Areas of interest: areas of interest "China Science and Technology Museum"
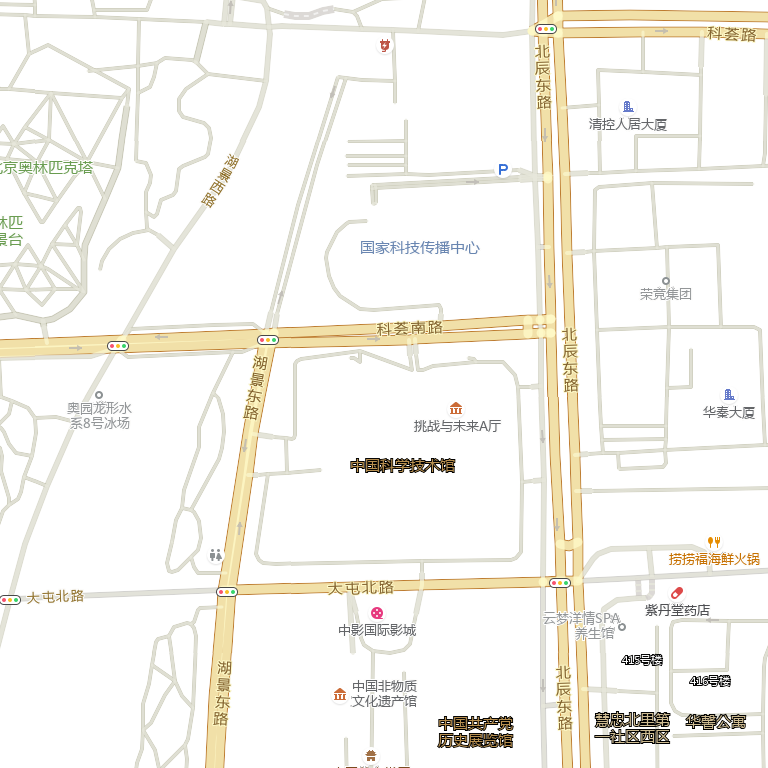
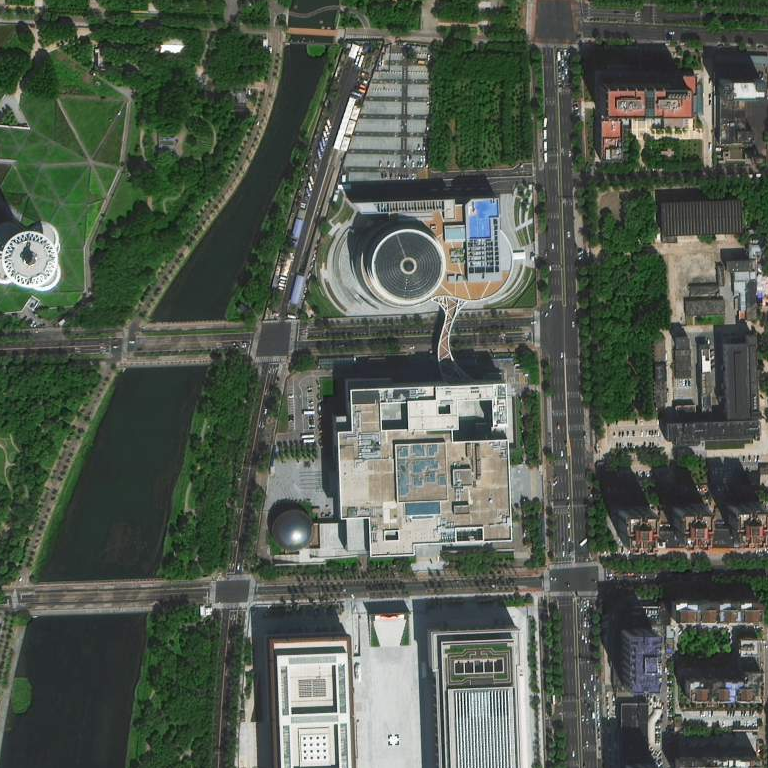